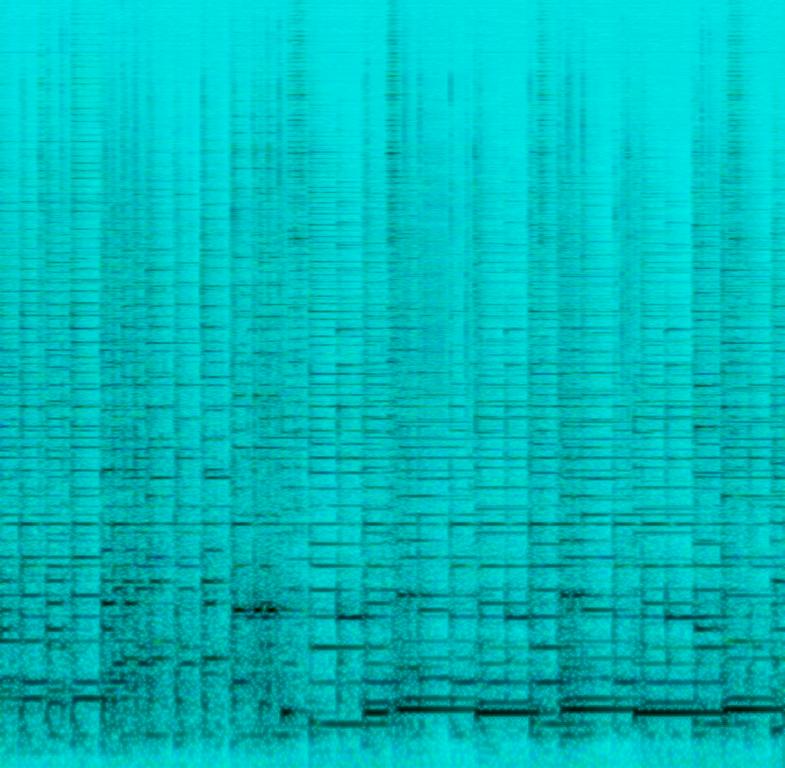
This is the live performance of a classical music piece. The piece is being performed with a harpsichord. It is in the minor key. The piece is medieval sounding. It could fit perfectly in the soundtrack of a historical drama that takes place in the medieval era.